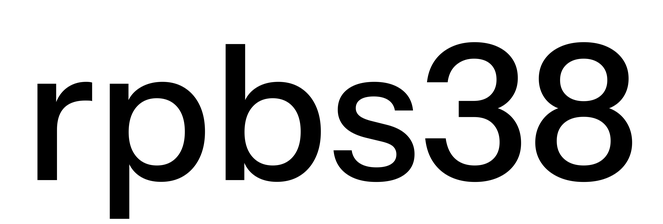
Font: InstrumentSans_Medium